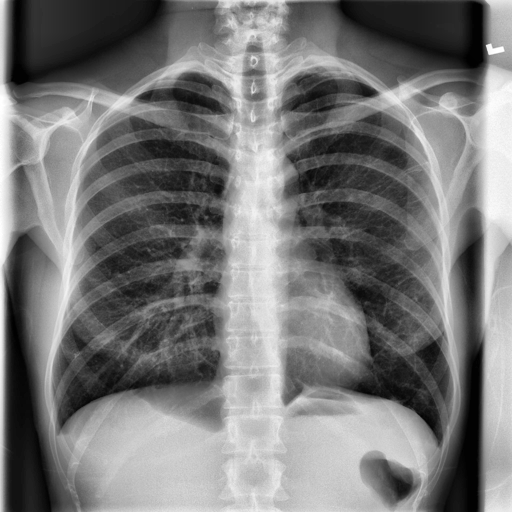
Finding: NORMAL